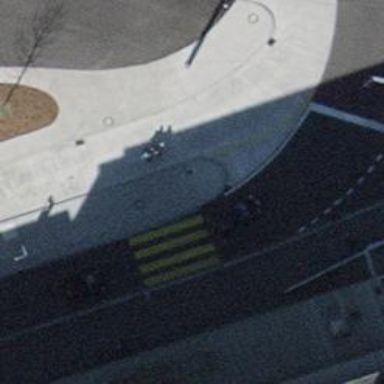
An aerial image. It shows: Uncontrolled zebra crossing.